Question: I have this error when running the dll generated the hibernate
'''
Failed to execute: alter table sezioniastratte add constraint FK_5nekcygup70my0ixo073o215d foreign key (padre_id) references sezioni
org.postgresql.util.PSQLException: ERROR: constraint "fk_5nekcygup70my0ixo073o215d" for relation "sezioniastratte" already exists
'''
I'm mapping a complex structure, in particular, a structure with the composite pattern, this is the class diagram:

This is my code of the classes
'''
package it.unibas.webanalytics.modello;
import javax.persistence.CascadeType;
import javax.persistence.Column;
import javax.persistence.Entity;
import javax.persistence.GeneratedValue;
import javax.persistence.GenerationType;
import javax.persistence.Id;
import javax.persistence.Inheritance;
import javax.persistence.InheritanceType;
import javax.persistence.ManyToOne;
import javax.persistence.OneToOne;
/**
*
* @author Vincenzo Palazzo
*/
@Entity(name = "sezioniastratte")
@Inheritance(strategy = InheritanceType.JOINED)
public abstract class AbstractSezione implements ISezione {
private Long id;
protected String identificativo;
private AbstractSezione root;
private AbstractSezione padre;
public AbstractSezione(String identificativo) {
this.identificativo = identificativo;
}
public AbstractSezione() {
}
@Id
@GeneratedValue(strategy = GenerationType.TABLE)
public Long getId() {
return id;
}
public void setId(Long id) {
this.id = id;
}
@Column(unique = true, nullable = false, length = 150)
public String getIdentificativo() {
return identificativo;
}
public void setIdentificativo(String identificativo) {
this.identificativo = identificativo;
}
@OneToOne
public AbstractSezione getRoot() {
return root;
}
public void setRoot(AbstractSezione root) {
this.root = root;
}
@ManyToOne(cascade = CascadeType.ALL)
public AbstractSezione getPadre() {
return padre;
}
public void setPadre(AbstractSezione padre) {
this.padre = padre;
}
}
'''
'''
package it.unibas.webanalytics.modello;
import it.unibas.webanalytics.modello.visite.IVisitor;
import java.util.ArrayList;
import java.util.List;
import java.util.Objects;
import java.util.UUID;
import javax.persistence.Entity;
import javax.persistence.OneToMany;
import javax.persistence.Transient;
/**
*
* @author Vincenzo Palazzo
*/
@Entity(name = "pagine")
public class Pagina extends AbstractSezione{
@Deprecated
private String uuid;
private List<Visualizzazione> visualizzazioni = new ArrayList<>();
public Pagina(String identificativo) {
super(identificativo);
uuid = UUID.randomUUID().toString();
}
public Pagina() {
}
@OneToMany(mappedBy = "pagina", orphanRemoval = true)
public List<Visualizzazione> getVisualizzazioni() {
return visualizzazioni;
}
public void addVisualizzazione(Visualizzazione visualizzazione){
visualizzazioni.add(visualizzazione);
}
@Override
public boolean isPage(){
return true;
}
@Override
public void accept(IVisitor visitor) {
visitor.visitaPagina(this);
}
@Transient
public String getUuid() {
return uuid;
}
public void setUuid(String uuid) {
this.uuid = uuid;
}
public void setVisualizzazioni(List<Visualizzazione> visualizzazioni) {
this.visualizzazioni = visualizzazioni;
}
public int dimensione(){
return this.visualizzazioni.size();
}
@Override
public int hashCode() {
int hash = 5;
hash = 67 * hash + Objects.hashCode(super.identificativo);
hash = 67 * hash + Objects.hashCode(this.uuid);
return hash;
}
@Override
public boolean equals(Object obj) {
if (this == obj) {
return true;
}
if (obj == null) {
return false;
}
if (getClass() != obj.getClass()) {
return false;
}
final Pagina other = (Pagina) obj;
if (!Objects.equals(super.identificativo, other.identificativo)) {
return false;
}
if (!Objects.equals(this.uuid, other.uuid)) {
return false;
}
return true;
}
}
'''
'''
package it.unibas.webanalytics.modello;
import it.unibas.webanalytics.modello.visite.IVisitor;
import java.util.ArrayList;
import java.util.List;
import javax.persistence.Entity;
import javax.persistence.OneToMany;
/**
*
* @author Vincenzo Palazzo
*/
@Entity(name = "sezioni")
public class Sezione extends AbstractSezione {
private List<AbstractSezione> sezioniList = new ArrayList<>();
public Sezione() {
}
public Sezione(String identificativo) {
super(identificativo);
}
public void addSezione(AbstractSezione sezione) {
sezioniList.add(sezione);
}
@OneToMany(mappedBy = "padre")
public List<AbstractSezione> getSezioniList() {
return sezioniList;
}
public void setSezioniList(List<AbstractSezione> sezioniList) {
this.sezioniList = sezioniList;
}
@Override
public boolean isPage() {
return false;
}
@Override
public void accept(IVisitor visitor) {
visitor.visitaSezione(this);
}
}
'''
'''
package it.unibas.webanalytics.modello;
import javax.persistence.Column;
import javax.persistence.Entity;
import javax.persistence.GeneratedValue;
import javax.persistence.GenerationType;
import javax.persistence.Id;
import javax.persistence.OneToOne;
/**
*
* @author Vincenzo Palazzo
*/
@Entity(name = "portali")
public class PortaleWeb {
@Id
@GeneratedValue(strategy = GenerationType.TABLE)
private long id;
@Column(nullable = false, unique = true, length = 50)
private String nomeDominio;
@Column(nullable = false, unique = true, length = 50)
private String indirizzoIp;
@Column(length = 20)
private String indestatario;
@OneToOne(mappedBy = "root")
private AbstractSezione sezione;
public PortaleWeb() {
}
public PortaleWeb(String nomeDominio, String indirizzoIp, String indestatario, AbstractSezione sezione) {
this.nomeDominio = nomeDominio;
this.indirizzoIp = indirizzoIp;
this.indestatario = indestatario;
this.sezione = sezione;
}
public String getNomeDominio() {
return nomeDominio;
}
public String getIndirizzoIp() {
return indirizzoIp;
}
public String getIndestatario() {
return indestatario;
}
public ISezione getSezione() {
return sezione;
}
public void setNomeDominio(String nomeDominio) {
this.nomeDominio = nomeDominio;
}
public void setIndirizzoIp(String indirizzoIp) {
this.indirizzoIp = indirizzoIp;
}
public void setIndestatario(String indestatario) {
this.indestatario = indestatario;
}
public void setSezione(AbstractSezione sezione) {
this.sezione = sezione;
}
}
'''
'''
package it.unibas.webanalytics.modello;
import javax.persistence.CascadeType;
import javax.persistence.Column;
import javax.persistence.Entity;
import javax.persistence.GeneratedValue;
import javax.persistence.GenerationType;
import javax.persistence.Id;
import javax.persistence.ManyToOne;
/**
*
* @author Vincenzo Palazzo
*/
@Entity(name = "visualizzazioni")
public class Visualizzazione {
@Id
@GeneratedValue(strategy = GenerationType.TABLE)
private long id;
@Column(nullable = true, length = 50)
private String nazioneDiProvenienza;
@Column(length = 250)
private String urlProvenienza;
@Column(length = 250)
private String urlDestinazione;
@Column(length = 50)
private String browser;
private int daQuanto;
@ManyToOne(cascade = CascadeType.ALL)
private Pagina pagina;
public Visualizzazione() {
}
public Visualizzazione(String nazioneDiProvenienza, String urlProvenienza, String urlDestinazione, String browser, int daQuanto) {
this.nazioneDiProvenienza = nazioneDiProvenienza;
this.urlProvenienza = urlProvenienza;
this.urlDestinazione = urlDestinazione;
this.browser = browser;
this.daQuanto = daQuanto;
}
public String getNazioneDiProvenienza() {
return nazioneDiProvenienza;
}
public String getUrlProvenienza() {
return urlProvenienza;
}
public String getUrlDestinazione() {
return urlDestinazione;
}
public String getBrowser() {
return browser;
}
public int getDaQuanto() {
return daQuanto;
}
public long getId() {
return id;
}
public void setId(long id) {
this.id = id;
}
public Pagina getPagina() {
return pagina;
}
public void setPagina(Pagina pagina) {
this.pagina = pagina;
}
public void setNazioneDiProvenienza(String nazioneDiProvenienza) {
this.nazioneDiProvenienza = nazioneDiProvenienza;
}
public void setUrlProvenienza(String urlProvenienza) {
this.urlProvenienza = urlProvenienza;
}
public void setUrlDestinazione(String urlDestinazione) {
this.urlDestinazione = urlDestinazione;
}
public void setBrowser(String browser) {
this.browser = browser;
}
public void setDaQuanto(int daQuanto) {
this.daQuanto = daQuanto;
}
}
'''
'''
This is the DLL generate by hibernate
create table pagine (
page boolean not null,
id int8 not null,
primary key (id)
);
create table portali (
id int8 not null,
indestatario varchar(20),
indirizzoIp varchar(50) not null,
nomeDominio varchar(50) not null,
primary key (id)
);
create table sezioni (
page boolean not null,
id int8 not null,
primary key (id)
);
create table sezioniastratte (
id int8 not null,
identificativo varchar(150) not null,
padre_id int8,
root_id int8,
primary key (id)
);
create table utente (
id int8 not null,
attivo boolean not null,
lastLogin timestamp,
nome varchar(255),
nomeUtente varchar(255),
password varchar(255),
ruolo varchar(255),
primary key (id)
);
create table visualizzazioni (
id int8 not null,
browser varchar(50),
daQuanto int4 not null,
nazioneDiProvenienza varchar(50),
urlDestinazione varchar(250),
urlProvenienza varchar(250),
pagina_id int8,
primary key (id)
);
alter table portali
add constraint UK_7h0fmoqq22xrlcvgnrybiafgb unique (indirizzoIp);
alter table portali
add constraint UK_jywg6ldg7jvgfjgaw9u81bfp8 unique (nomeDominio);
alter table sezioniastratte
add constraint UK_b0jnspivif39dgey09negpjjp unique (identificativo);
alter table utente
add constraint UK_7hipuu05v6vcqr7wbl8q7p4t2 unique (nomeUtente);
alter table pagine
add constraint FK_tijtvrfbi6n06ocq6fpffgdy9
foreign key (id)
references sezioniastratte;
alter table sezioni
add constraint FK_t88ok4wbwbhdtipul9l11xued
foreign key (id)
references sezioniastratte;
alter table sezioniastratte
add constraint FK_5nekcygup70my0ixo073o215d
foreign key (padre_id)
references sezioniastratte;
alter table sezioniastratte
add constraint FK_d0cntmtmcp2wvl6hqr8ddgg8w
foreign key (root_id)
references sezioniastratte;
alter table sezioniastratte
add constraint FK_5nekcygup70my0ixo073o215d
foreign key (padre_id)
references sezioni;
alter table visualizzazioni
add constraint FK_dblrq69ykw1wch2pn845p4xf7
foreign key (pagina_id)
references pagine;
create table hibernate_sequences (
sequence_name varchar(255),
sequence_next_hi_value int4
);
'''
<URL>
Sorry for the class diagram wrong but not have another example also sorry for my terrible English but I'm learning
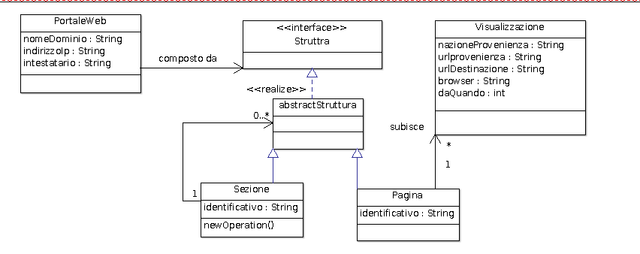
Answer: You mixed with the realtionships on the hierarchy levels.
Either the list must be in the 'AbstractSezione' or the padre must be in the 'Sezione'.